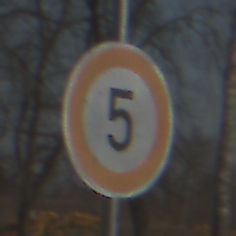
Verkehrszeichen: Geschwindigkeit5
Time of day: MorningAfternoon
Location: Outdoor (Suburban)
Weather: PartlyCloudy
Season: NotSpecified
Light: Natural